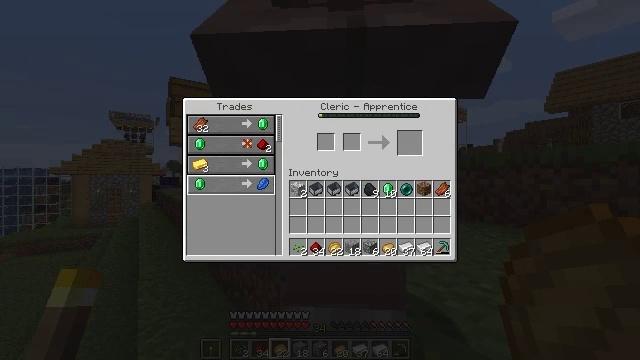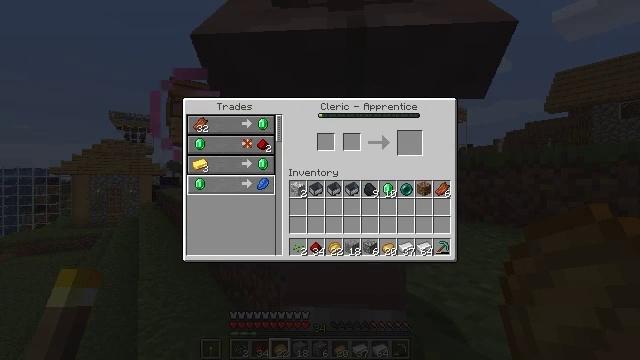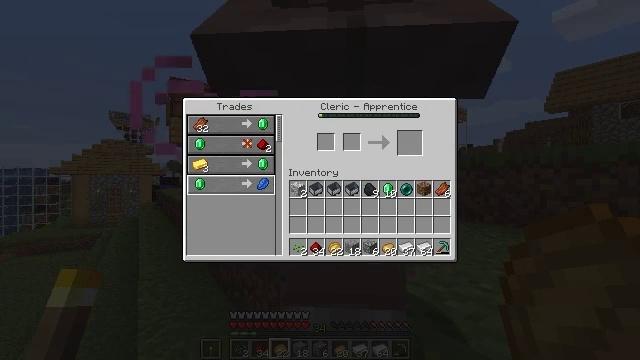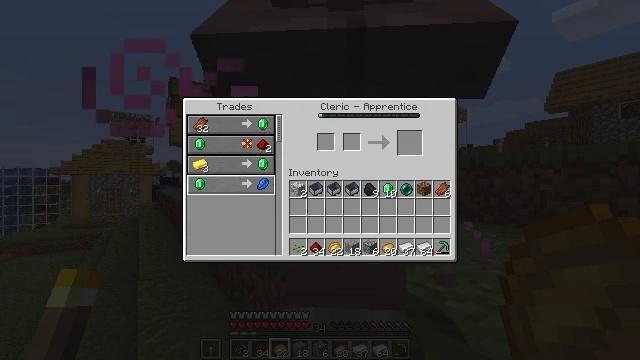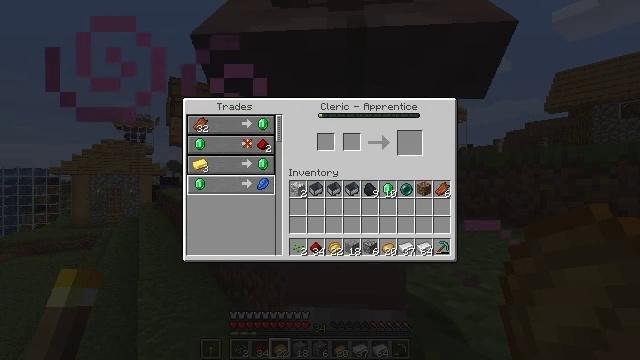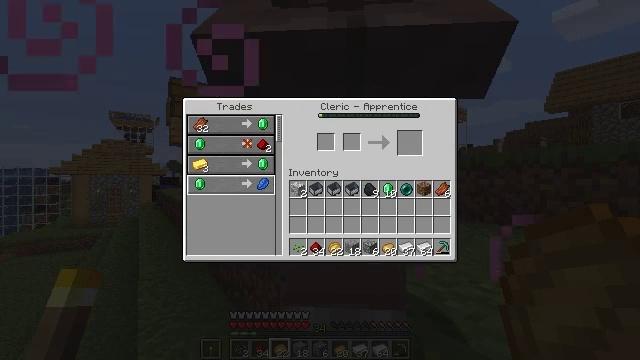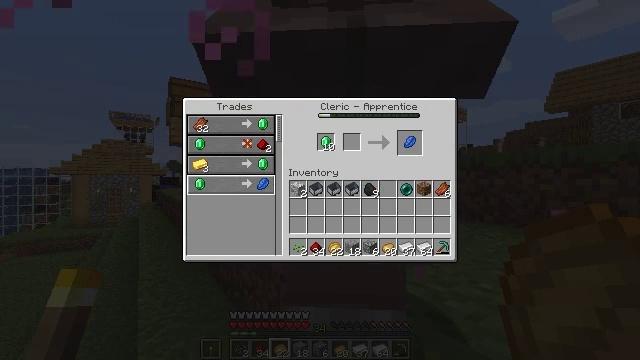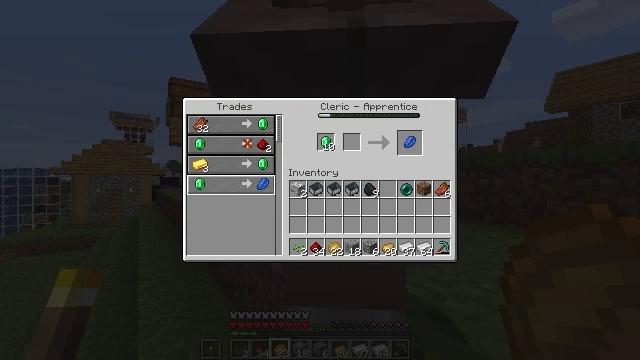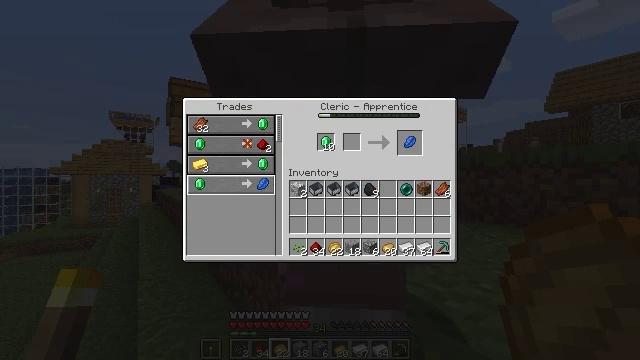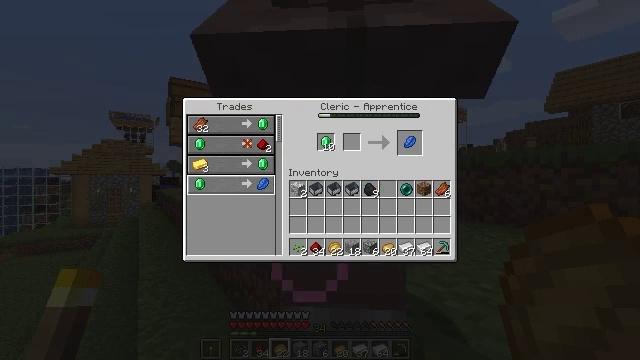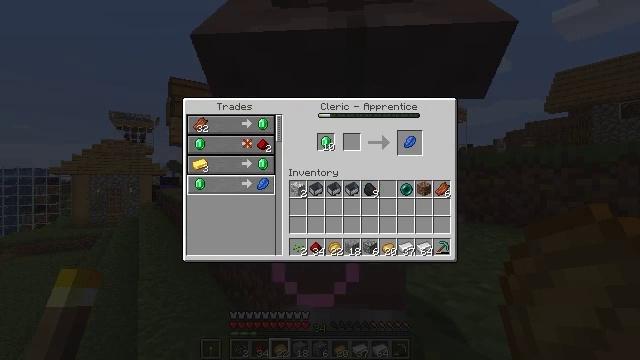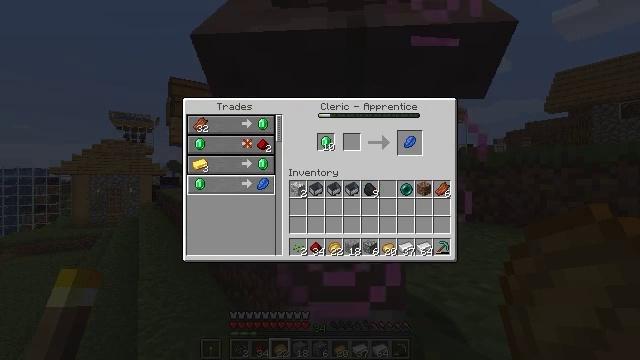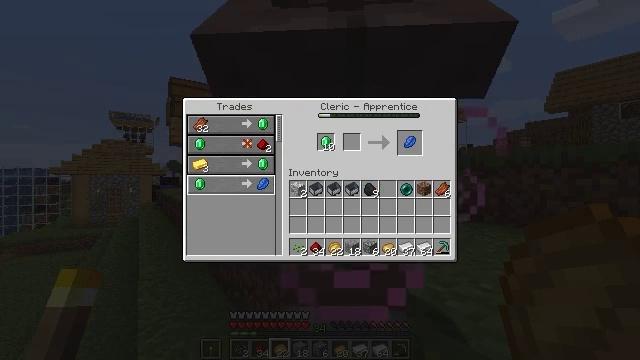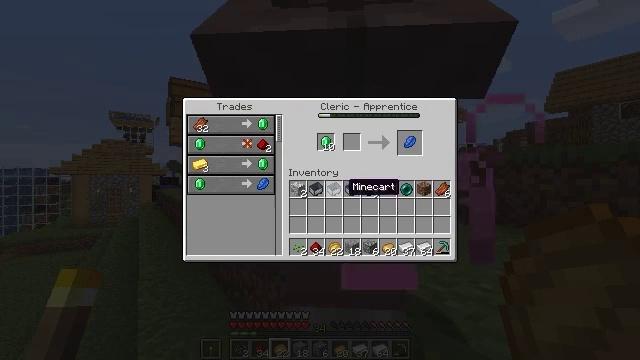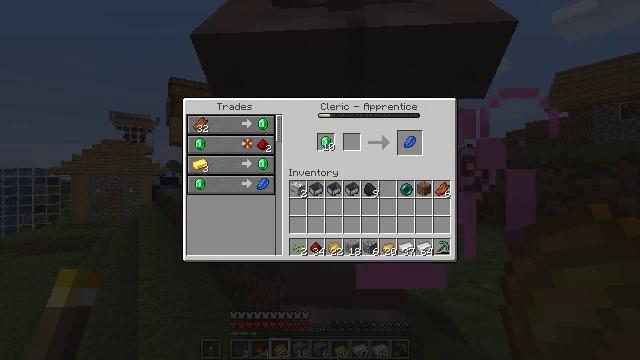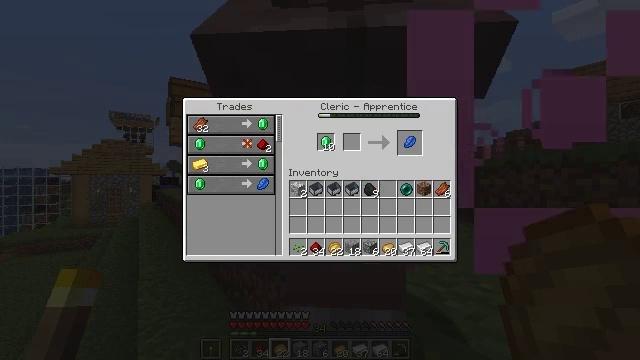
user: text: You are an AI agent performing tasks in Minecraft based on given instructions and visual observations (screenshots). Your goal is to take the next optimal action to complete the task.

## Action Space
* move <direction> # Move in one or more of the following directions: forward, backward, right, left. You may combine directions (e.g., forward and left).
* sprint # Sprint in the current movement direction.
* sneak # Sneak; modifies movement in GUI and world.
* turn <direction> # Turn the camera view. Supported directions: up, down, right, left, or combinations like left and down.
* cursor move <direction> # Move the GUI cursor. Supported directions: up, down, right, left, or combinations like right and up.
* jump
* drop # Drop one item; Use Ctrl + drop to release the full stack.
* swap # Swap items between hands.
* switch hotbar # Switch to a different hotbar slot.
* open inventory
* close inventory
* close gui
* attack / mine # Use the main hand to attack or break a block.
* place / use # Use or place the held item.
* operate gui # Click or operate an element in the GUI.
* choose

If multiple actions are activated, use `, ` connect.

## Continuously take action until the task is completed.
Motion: motion action
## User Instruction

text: Craft nine pieces of lapis lazuli from a block.
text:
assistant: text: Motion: sneak
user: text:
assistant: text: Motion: sneak
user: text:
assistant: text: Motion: sneak
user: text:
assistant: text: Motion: sneak
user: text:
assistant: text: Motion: sneak
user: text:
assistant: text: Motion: sneak, operate gui
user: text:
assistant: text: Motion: sneak, operate gui
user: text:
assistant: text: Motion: sneak
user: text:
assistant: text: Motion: sneak
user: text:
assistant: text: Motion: sneak
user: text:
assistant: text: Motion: sneak
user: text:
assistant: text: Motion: sneak, cursor move right
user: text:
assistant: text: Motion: sneak, cursor move right
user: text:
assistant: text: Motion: sneak, cursor move right and up
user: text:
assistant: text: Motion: sneak, cursor move right and up
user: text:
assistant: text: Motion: sneak
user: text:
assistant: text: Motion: sneak
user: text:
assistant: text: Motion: sneak, cursor move left
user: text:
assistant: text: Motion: sneak, cursor move left
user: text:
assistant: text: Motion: sneak, cursor move left
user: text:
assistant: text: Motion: sneak, cursor move left
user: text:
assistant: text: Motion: sneak
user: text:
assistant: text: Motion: sneak
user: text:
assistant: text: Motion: sneak
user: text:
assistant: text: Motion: sneak
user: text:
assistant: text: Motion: sneak, operate gui
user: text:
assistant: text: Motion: sneak, operate gui
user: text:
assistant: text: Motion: sneak, operate gui
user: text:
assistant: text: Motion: sneak
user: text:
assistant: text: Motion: sneak